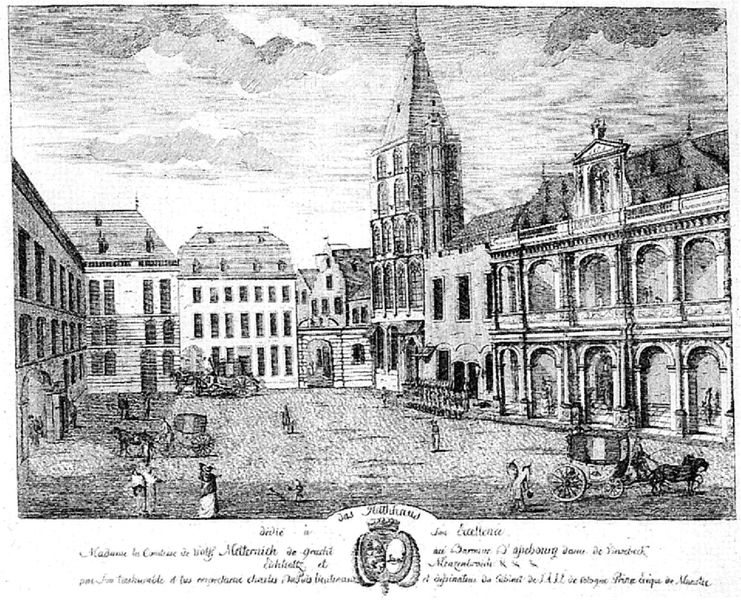
Titel: Köln, Rathauslaube (Obergeschoss 1616/17 verändert)
Künstler: Wilhelm Vernukken
Standort: Köln (EU - D - NRW)
Schlagwörter: himmel, mann, wolken, frauen, kirchturm, menschen, stadt, fenster, frau, männer, zeichnung, dach, gebäude, haus, schloss, steine, häuser, kirche, personen, pferd, pferde, turm, schrift, bogen, fassade, fassaden, dorf, graphik, hof, kutsche, kutschen, markt, platz, französisch, rad, wagen, soldaten, inschrift, tor, bögen, arkade, torbogen, druck, druckgraphik, schraffur, stich, text, rathaus, wappen, marktplatz, kupferstich, legende, klassizistisch, dorfplatz, stadtbild, pferdekutsche, mark, metternich, häusser, poral, stadt#, tmarkt, eichung